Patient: sex F, age 56
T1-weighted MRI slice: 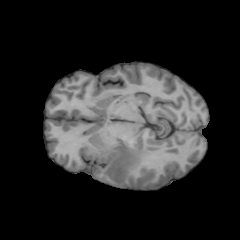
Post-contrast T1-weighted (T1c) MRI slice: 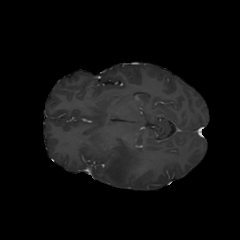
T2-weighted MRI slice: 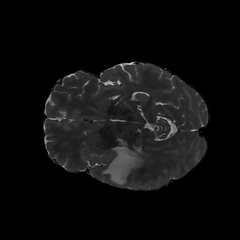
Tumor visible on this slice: yes
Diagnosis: Glioblastoma, IDH-wildtype
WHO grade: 4